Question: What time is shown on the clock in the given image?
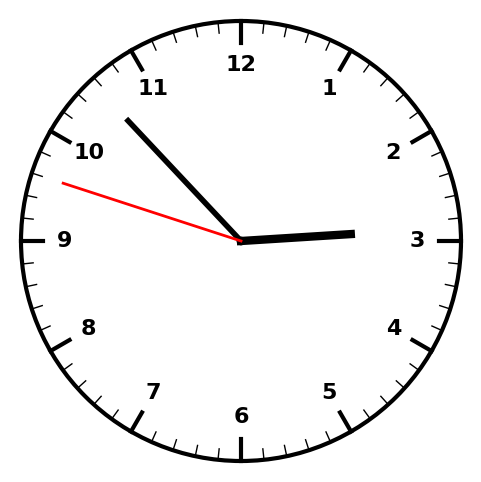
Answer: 02:52:48